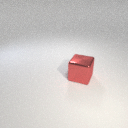
large red metal cube